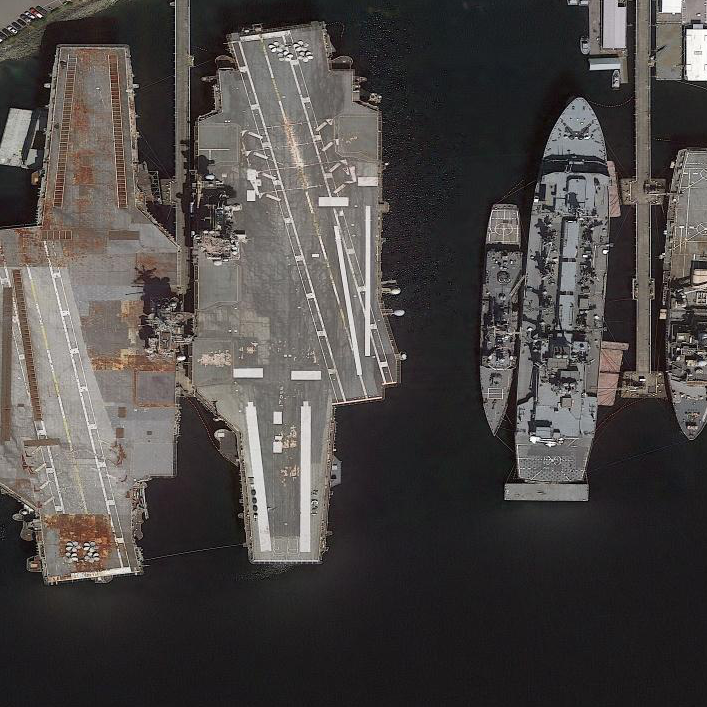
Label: aircraft_carrier